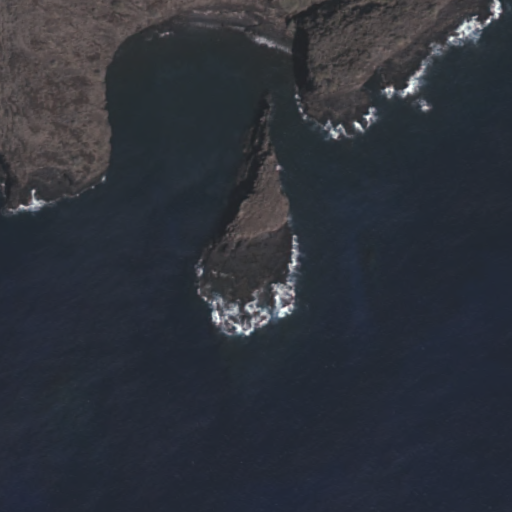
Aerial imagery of island in Hawaii named Poʻopoʻo containing only unknown